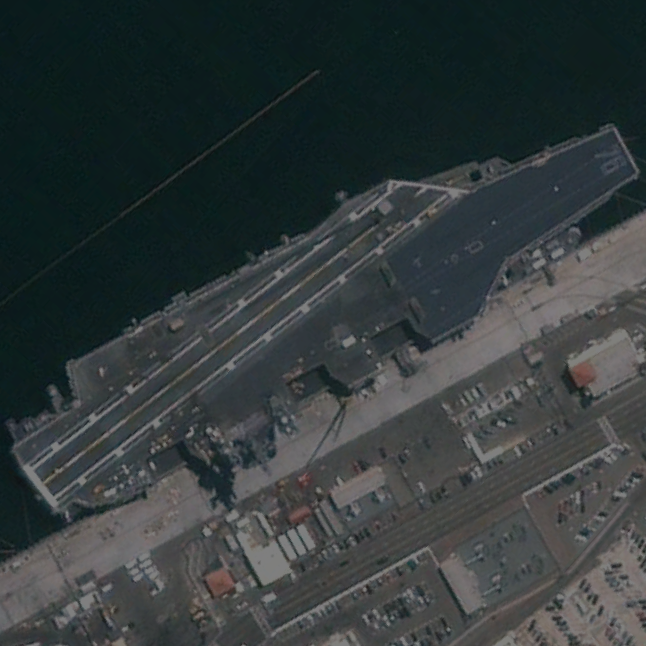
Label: aircraft_carrier